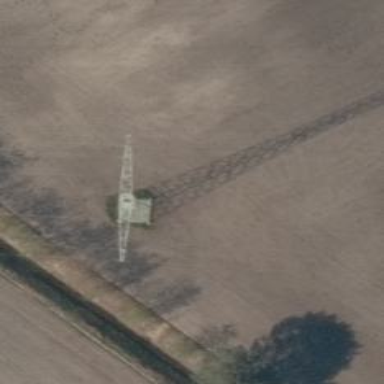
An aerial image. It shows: Power tower.